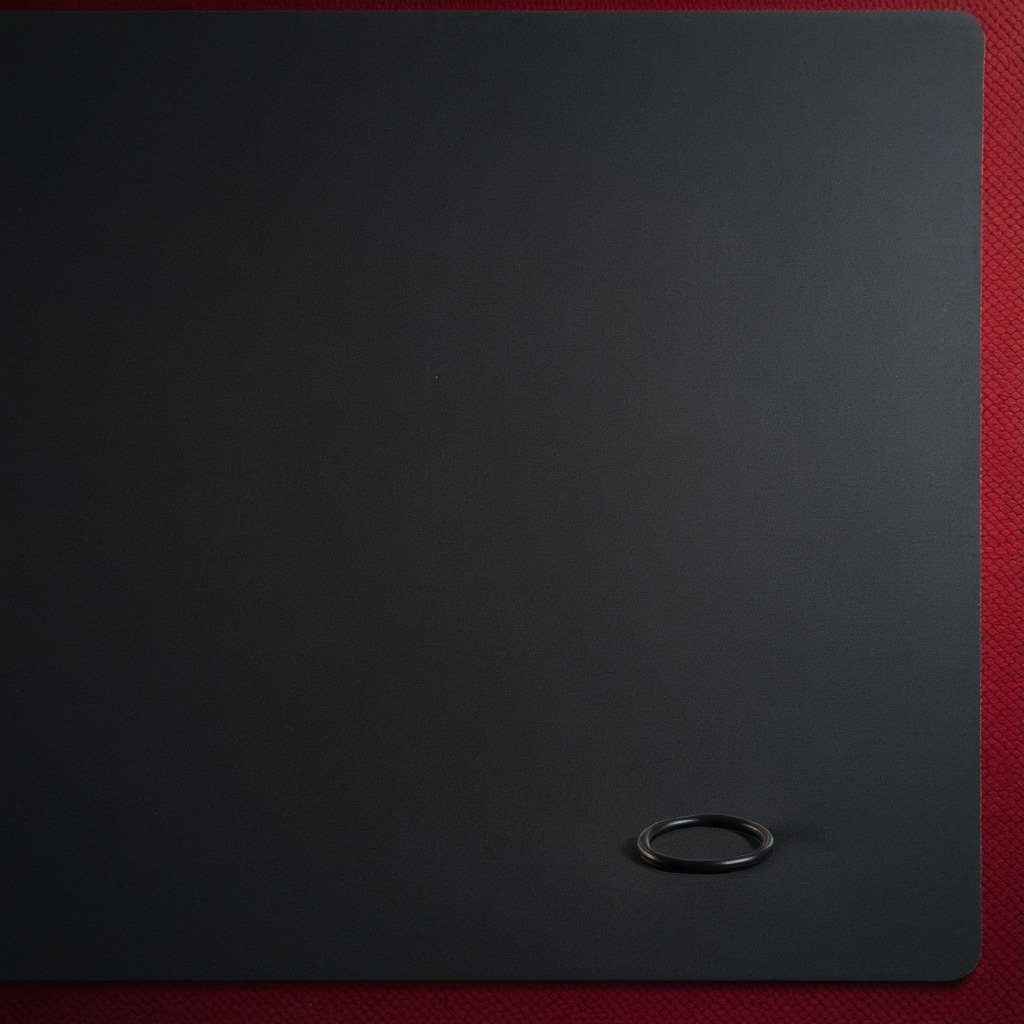
A rubber O-ring is lying on the clean granite tabletop inside a workshop at night dim ambient light soft shadows worn but beneath the mat